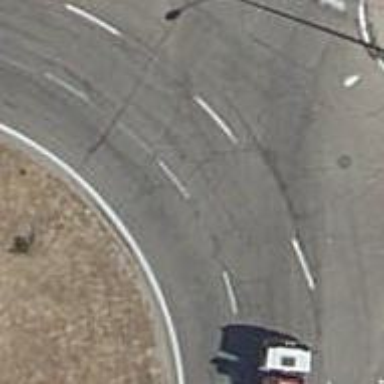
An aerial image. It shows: Secondary road around roundabout.